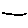
Label: line